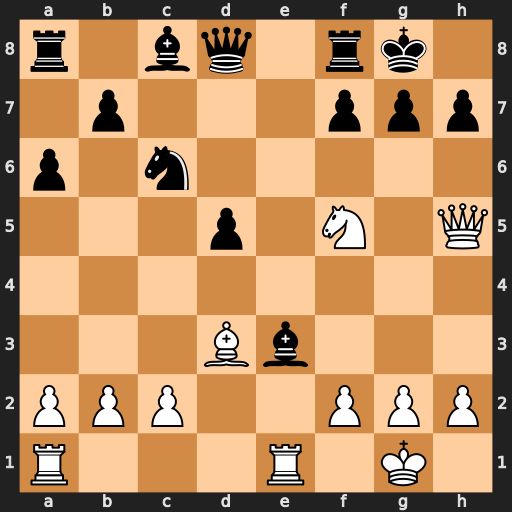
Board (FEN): r1bq1rk1/1p3ppp/p1n5/3p1N1Q/8/3Bb3/PPP2PPP/R3R1K1
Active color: w
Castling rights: -
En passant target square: -
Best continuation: Ne7+ Nxe7 Qxh7#